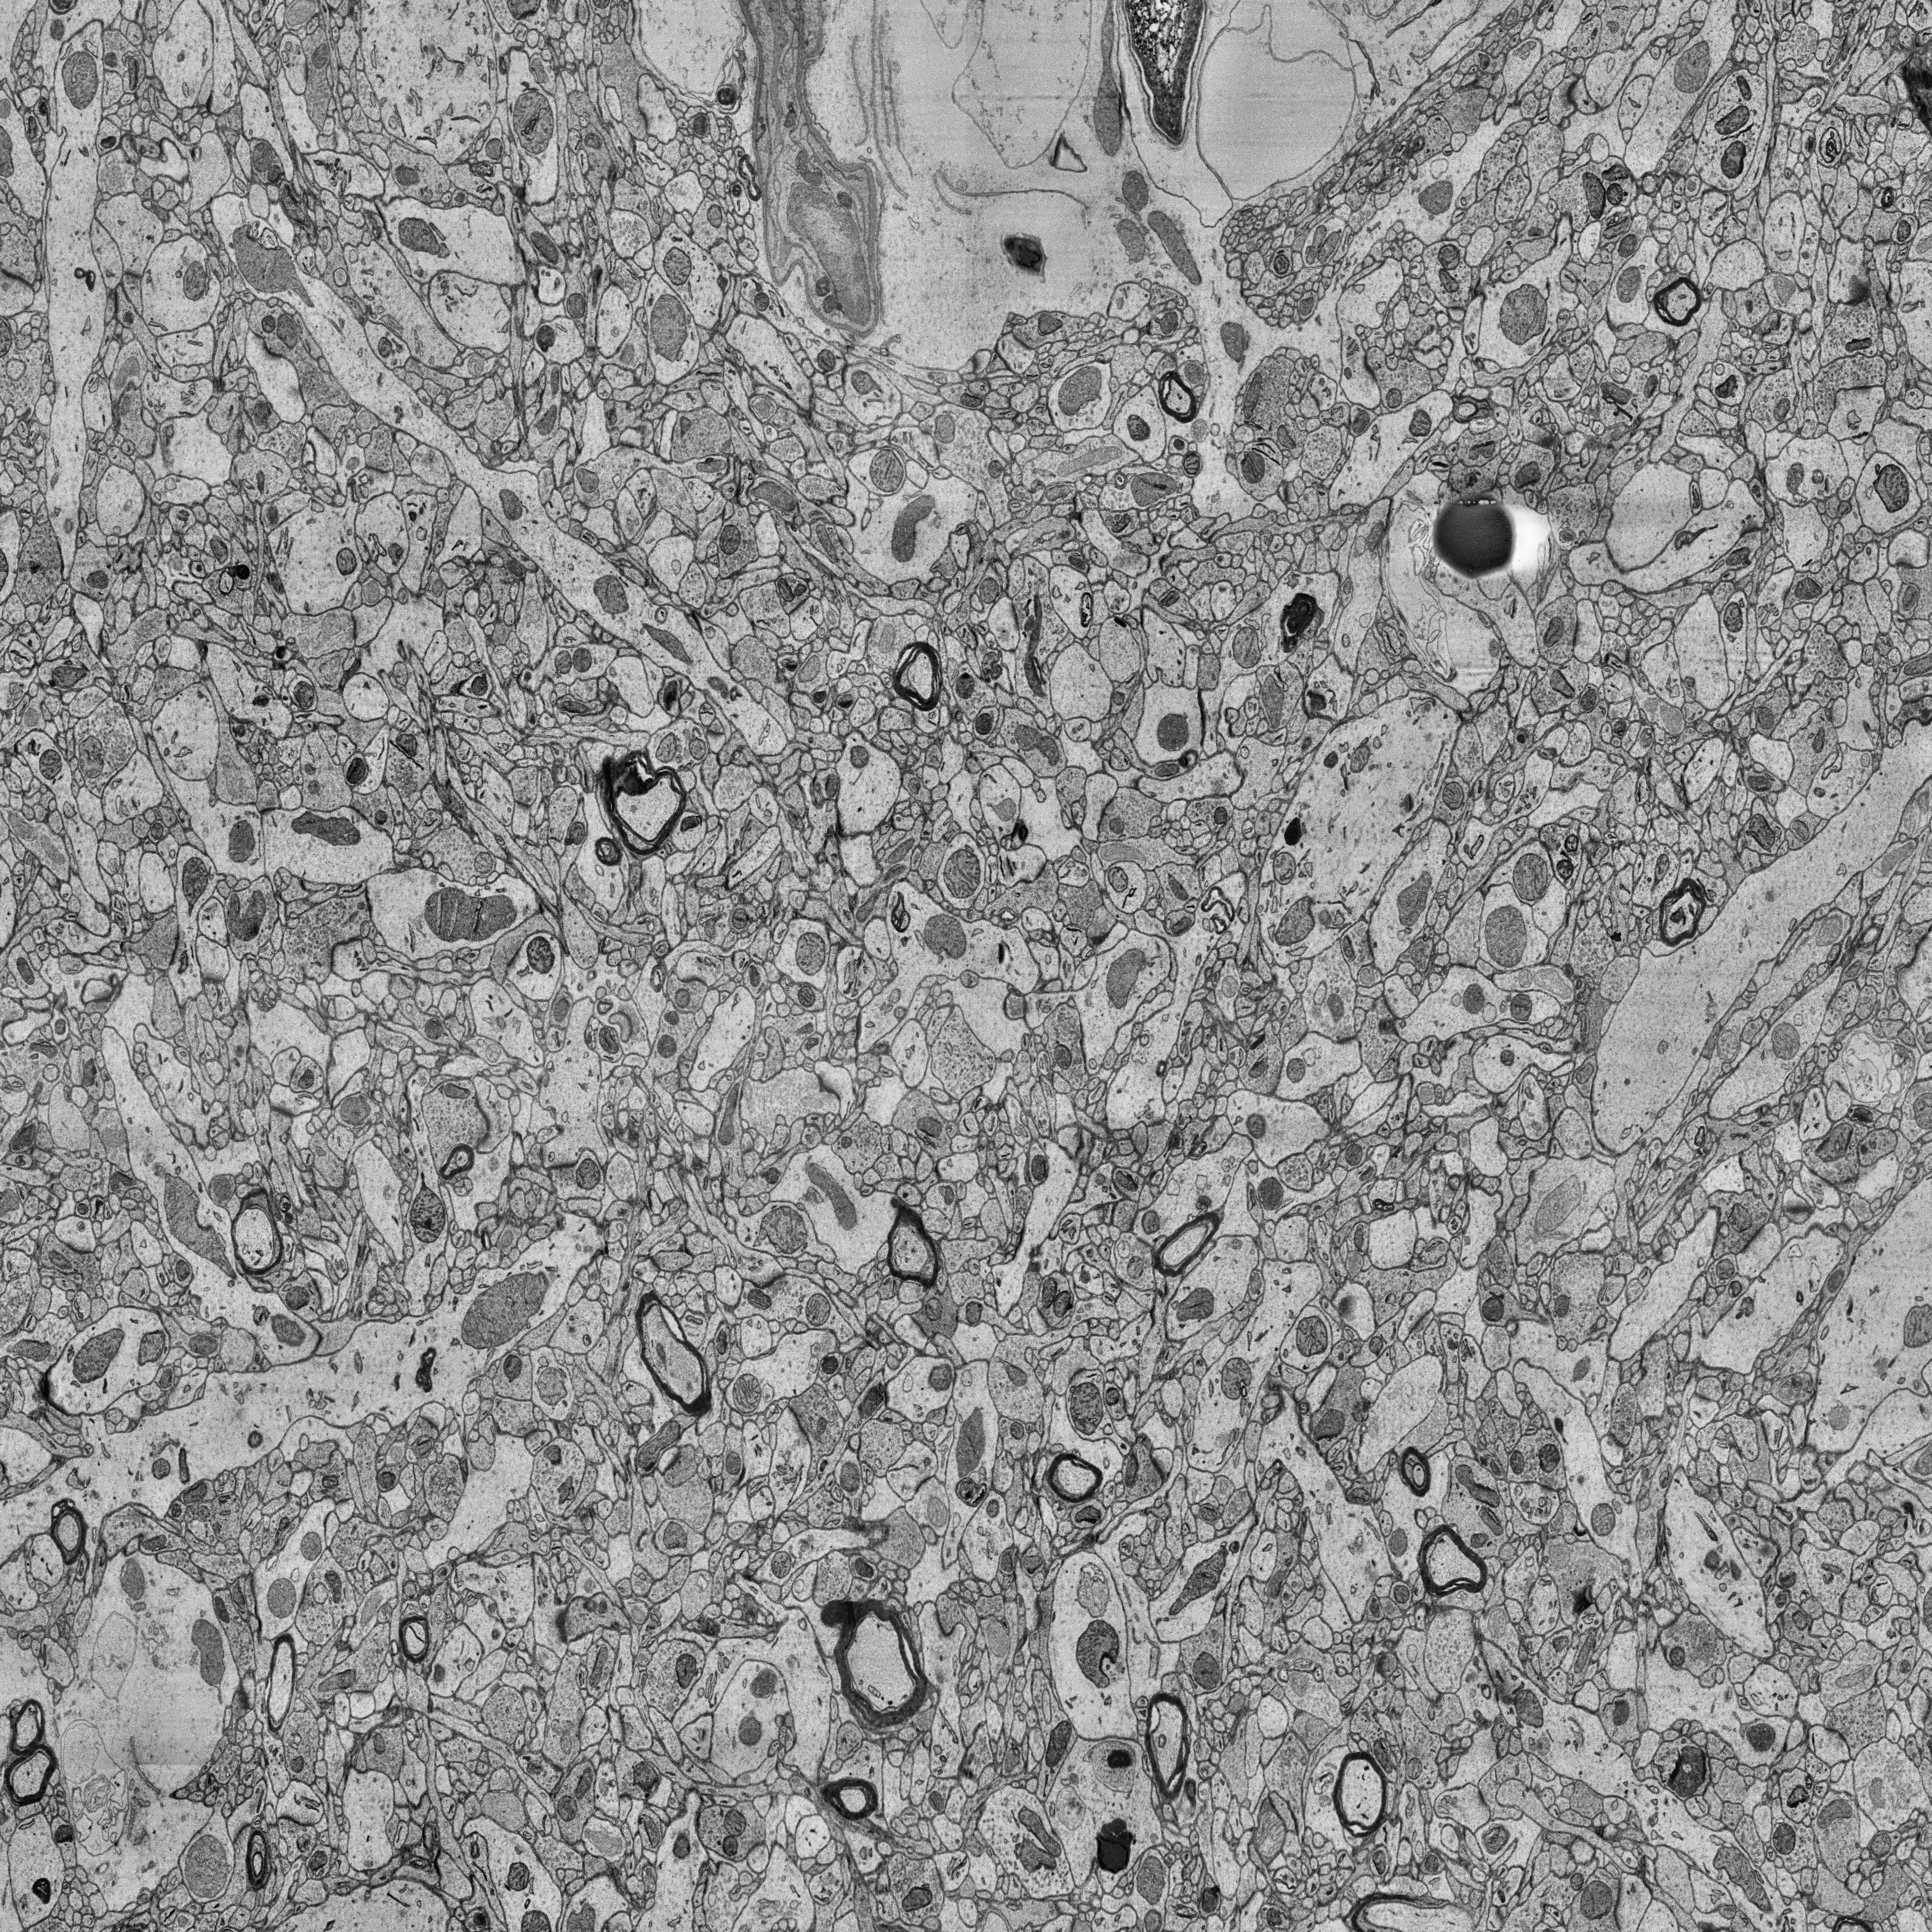
Electron microscopy slice of human cortex tissue
Slice depth (z): 27
Mitochondria instances in slice: 513